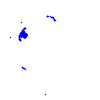
Particle: electron